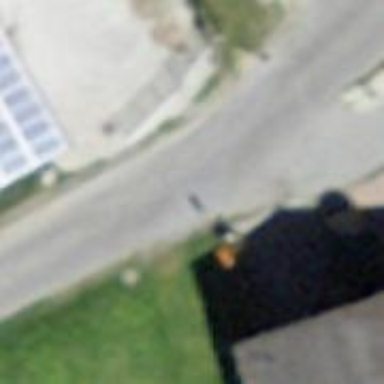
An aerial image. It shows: Pole with roof-covered pipeline marker.